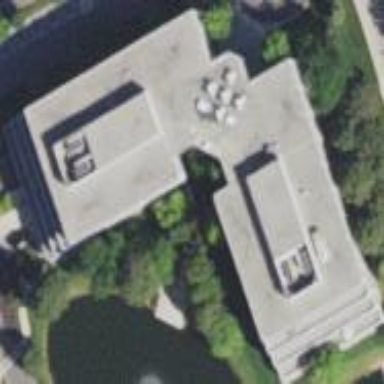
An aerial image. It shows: Office building.